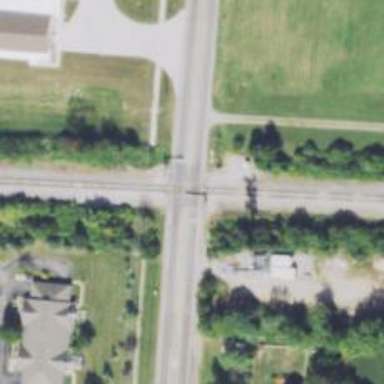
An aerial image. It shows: Railway level crossing.